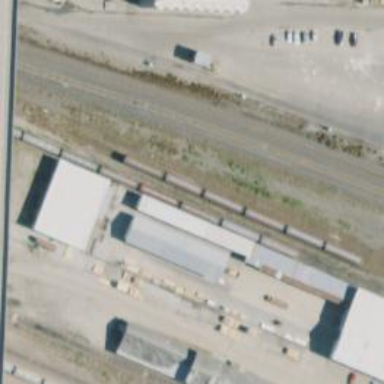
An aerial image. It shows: Railway siding with rails.